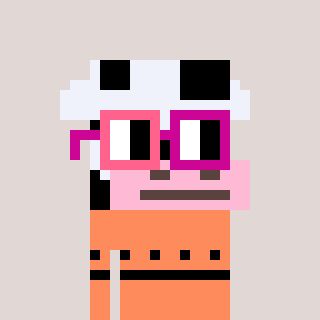
a pixel art character with square pink and red glasses, a cow-shaped head and a peachy-colored body on a warm background